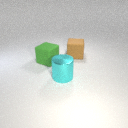
large cyan metal cylinder in front of large brown rubber cube